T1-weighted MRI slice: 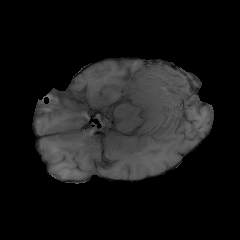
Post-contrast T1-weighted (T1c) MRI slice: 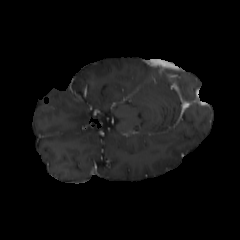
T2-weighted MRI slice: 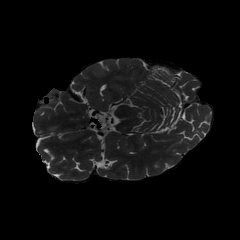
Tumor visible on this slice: no